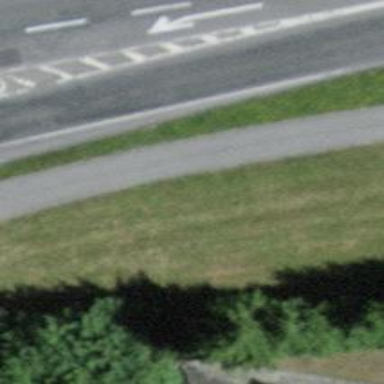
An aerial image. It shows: Sidewalk along the footway.